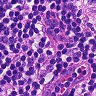
Metastatic tissue present: no